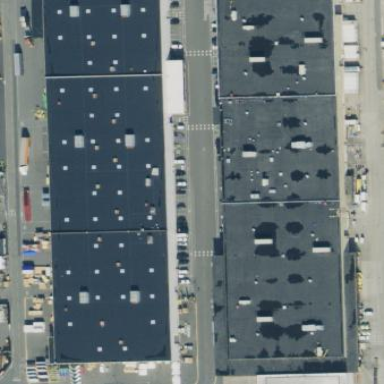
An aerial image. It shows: Industrial building.